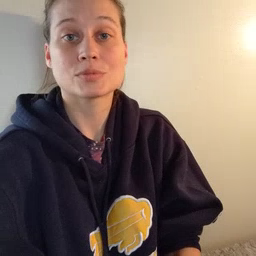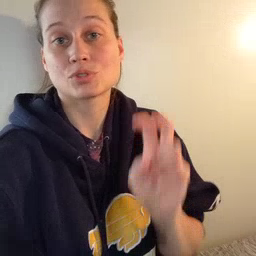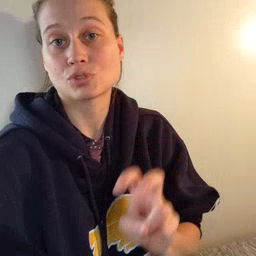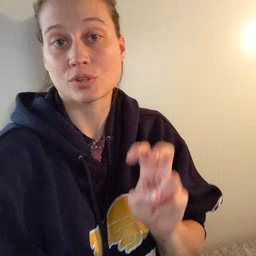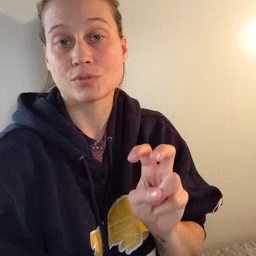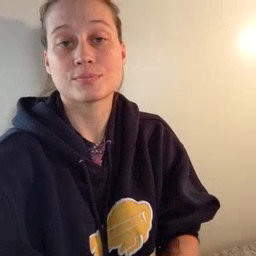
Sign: chair